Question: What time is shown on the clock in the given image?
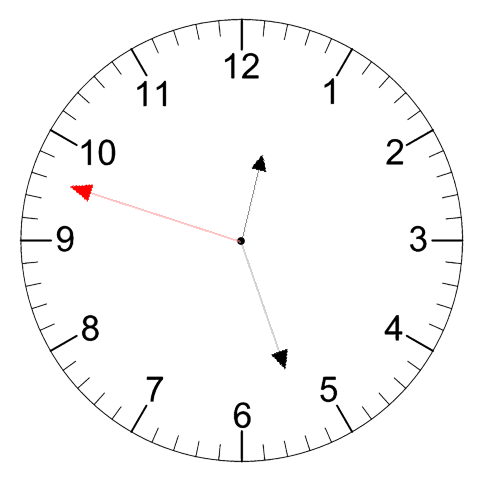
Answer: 12:26:48